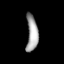
Tissue: lung
Cell type: Fibroblasts
Senescence score: 0.5579
Nuclear area (px): 406
Mean DAPI intensity: 162.264